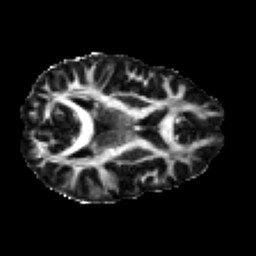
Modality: FA
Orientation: axial
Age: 37
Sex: male
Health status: healthy
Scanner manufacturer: philips
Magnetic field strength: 3 T
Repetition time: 4.378 s
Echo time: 0.09797 s